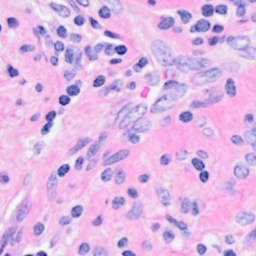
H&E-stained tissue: Breast